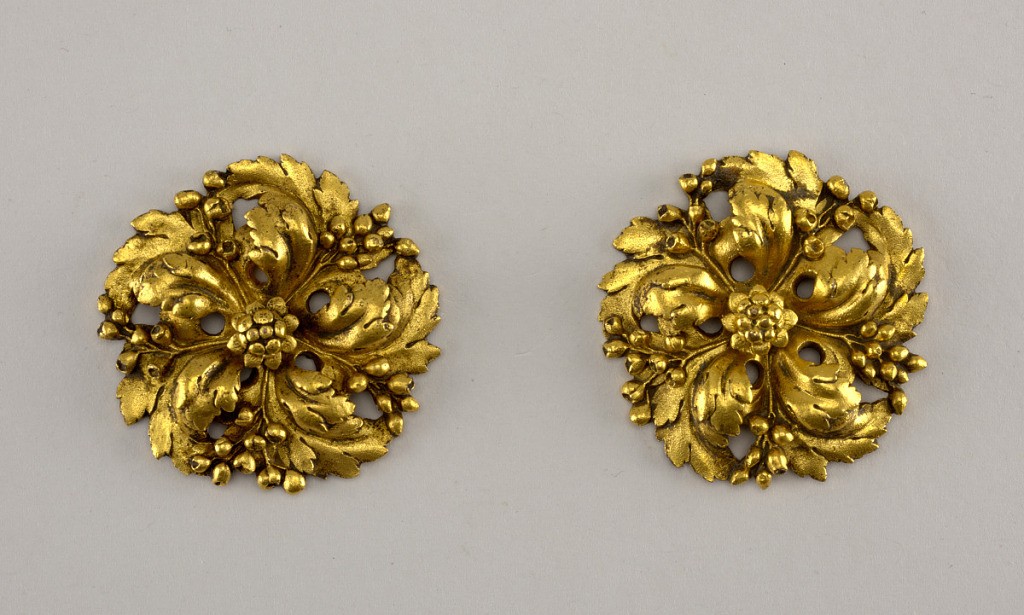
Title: Rosette mounts
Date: ca. 1770–75
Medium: Gilt bronze
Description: Mounts shaped as round blossoms.